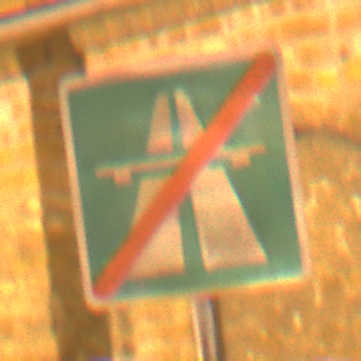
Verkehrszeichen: EndeAutbahn
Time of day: Night
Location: Outdoor (Urban)
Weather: Clear
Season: NotSpecified
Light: Artificial